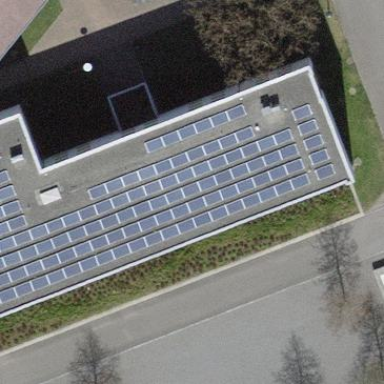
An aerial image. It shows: Solar power generator utilizing photovoltaic technology with solar photovoltaic panels.